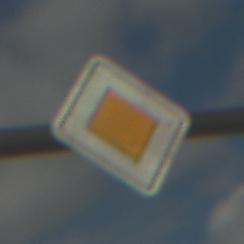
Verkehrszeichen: Vorfahrtsstrasse
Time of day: MorningAfternoon
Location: Outdoor (RoadRail)
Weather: PartlyCloudy
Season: NotSpecified
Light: Natural